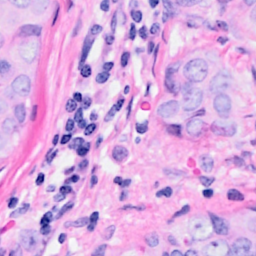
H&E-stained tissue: Breast